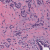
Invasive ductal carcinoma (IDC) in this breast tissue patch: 1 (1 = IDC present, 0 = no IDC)